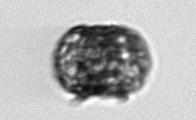
Label: Thalassiosira